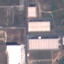
Label: Industrial